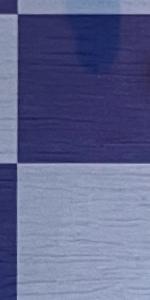
Label: Empty